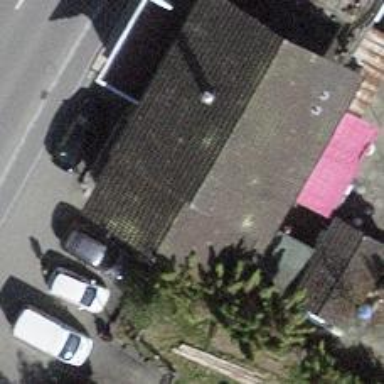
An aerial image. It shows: Restaurant.